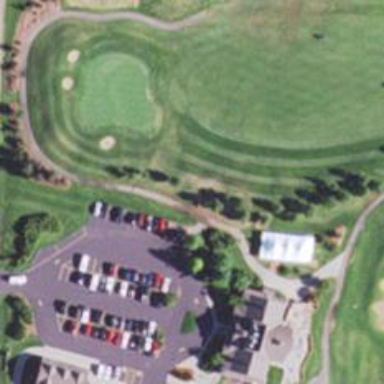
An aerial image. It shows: Path for golf carts.